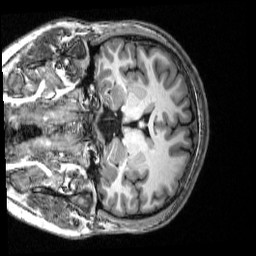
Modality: T1w
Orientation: coronal
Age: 26
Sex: male
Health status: healthy
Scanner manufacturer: siemens
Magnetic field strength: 3 T
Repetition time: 2.53 s
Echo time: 0.00339 s